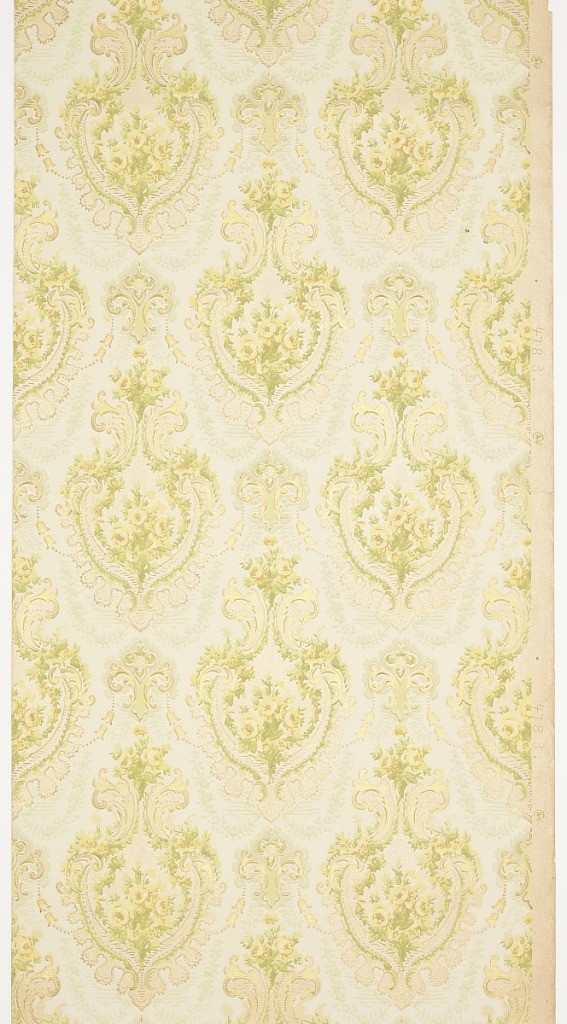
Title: Sidewall
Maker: Cresswell & Washburn Ltd, Philadelphia, Pennsylvania, 1880 - 1900
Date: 1905–1915
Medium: Machine-printed paper, ribbed, liquid mica
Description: Floral medallions with yellow rose bouquets and vining, foliate scrolls and beading connected by beaded floral swag hanging from small foliate medallions.  Secondary pattern of monochrome green foliate vining outlines medallions. Printed in light yellow, white, greens, light blue and metallic gold on ribbed ground covered in white liquid mica. Printed in right selvedge: "C&W" pattern number "4783".